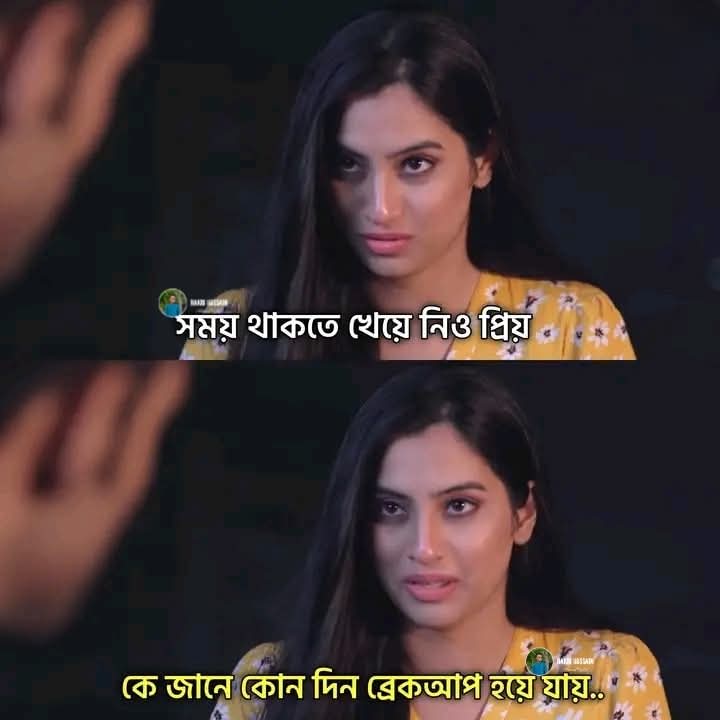
Text: সময় থাকতে খেয়ে নিও প্রিয়
কে জানে কোন দিন ব্রেকআপ হয়ে যায়..
Label: Non Hate